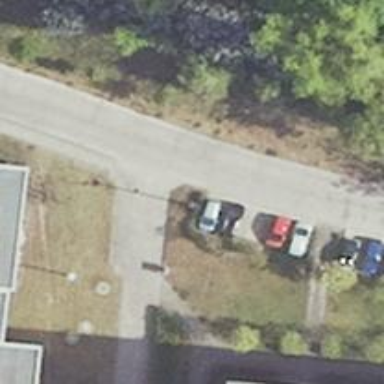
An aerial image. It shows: Residential road with concrete surface.